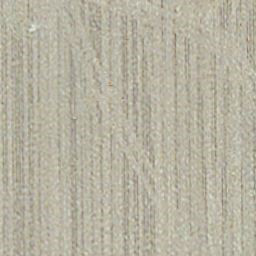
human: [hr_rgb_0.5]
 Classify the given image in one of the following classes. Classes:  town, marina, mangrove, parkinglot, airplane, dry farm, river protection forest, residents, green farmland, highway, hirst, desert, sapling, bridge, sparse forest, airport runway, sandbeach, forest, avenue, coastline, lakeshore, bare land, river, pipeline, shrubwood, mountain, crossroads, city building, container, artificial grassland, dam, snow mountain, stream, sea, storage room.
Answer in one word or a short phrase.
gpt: dry farm